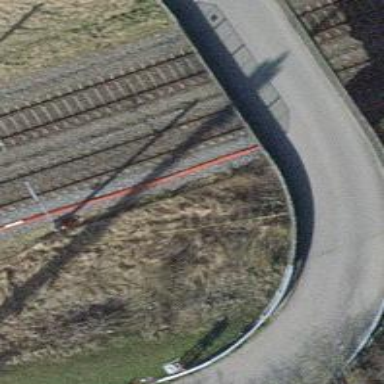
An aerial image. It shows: Man-made bridge.